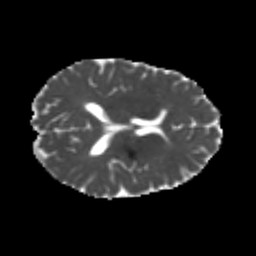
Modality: MD
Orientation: axial
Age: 20
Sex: female
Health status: healthy
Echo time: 0.074 s